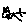
Label: cat